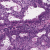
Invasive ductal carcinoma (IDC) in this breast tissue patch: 0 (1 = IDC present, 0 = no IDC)